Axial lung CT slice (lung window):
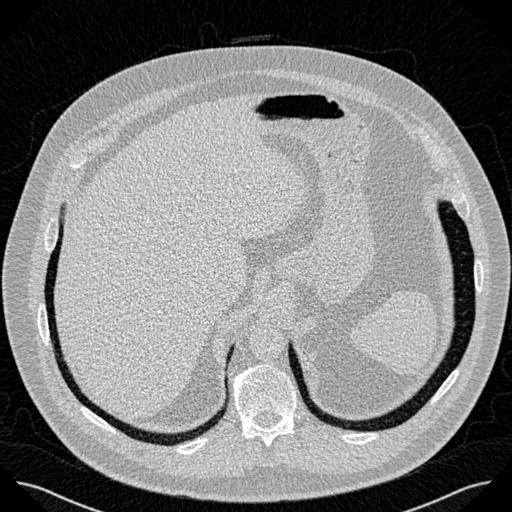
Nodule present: no